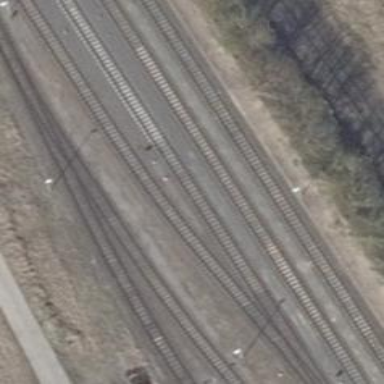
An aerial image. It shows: Railway yard in service.